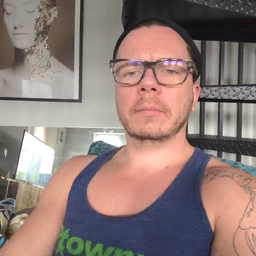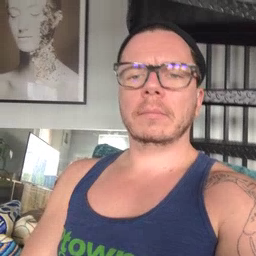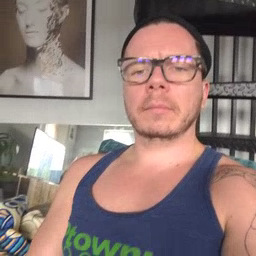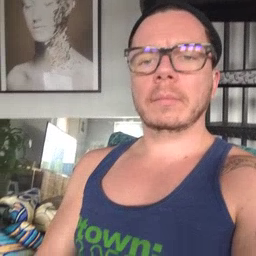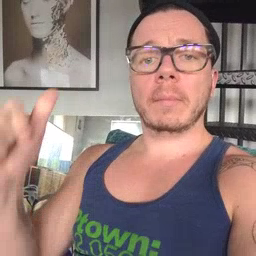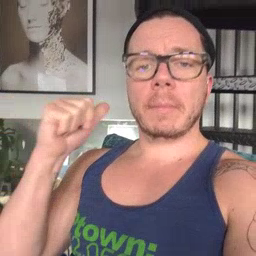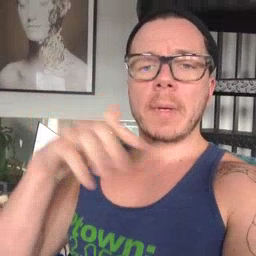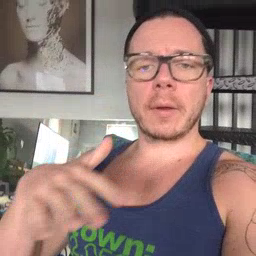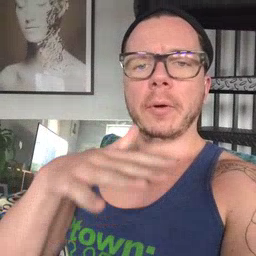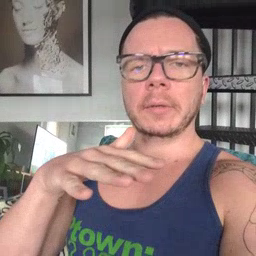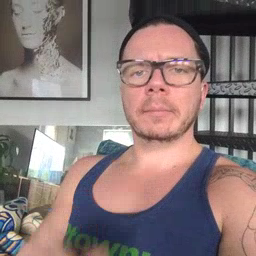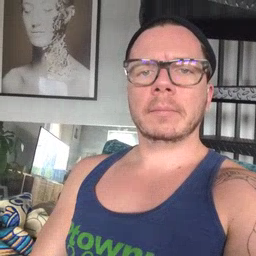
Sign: backyard